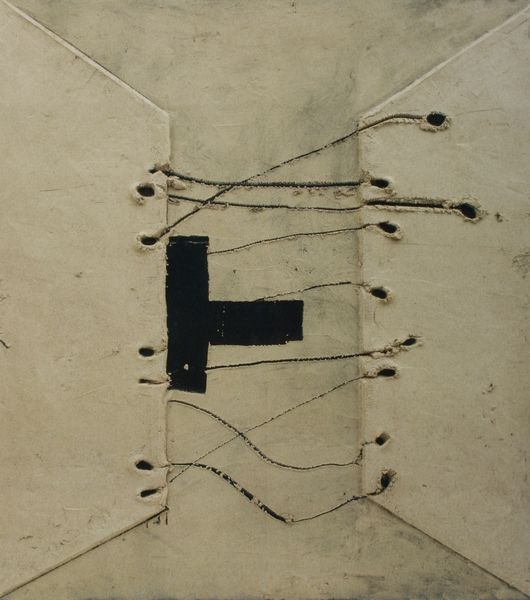
Titel: Matèria entrellacada
Künstler: Antoni Tàpies
Standort: Baden-Baden
Institution: Museum Frieder Burda
Schlagwörter: raum, schwarz, weiss, wand, schnüre, stoff, verbindung, abstrakt, mauer, linien, weis, gefaltet, faden, ölfarbe, naht, kreuz, löcher, ecken, fäden, verschluß, drähte, genäht, tapies, kontakte, vernäht